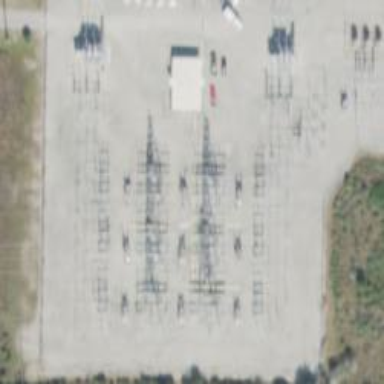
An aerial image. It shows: Switch used for power control.